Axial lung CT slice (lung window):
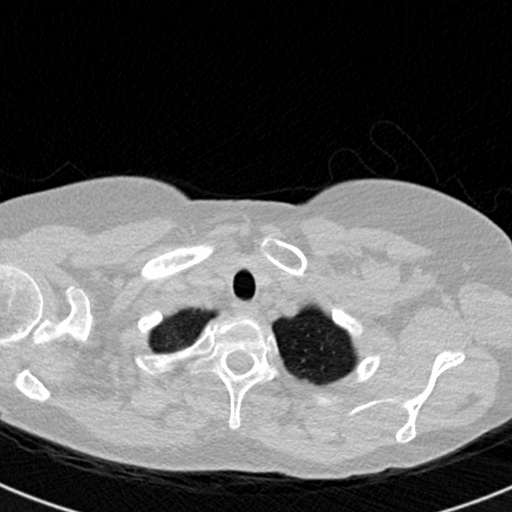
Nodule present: no